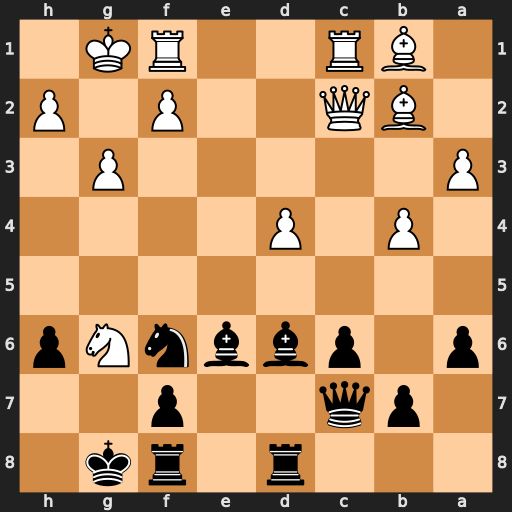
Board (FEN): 3r1rk1/1pq2p2/p1pbbnNp/8/1P1P4/P5P1/1BQ2P1P/1BR2RK1
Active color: b
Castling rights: -
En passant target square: -
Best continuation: fxg6 Qxg6+ Qg7